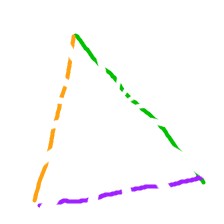
Shape: triangle